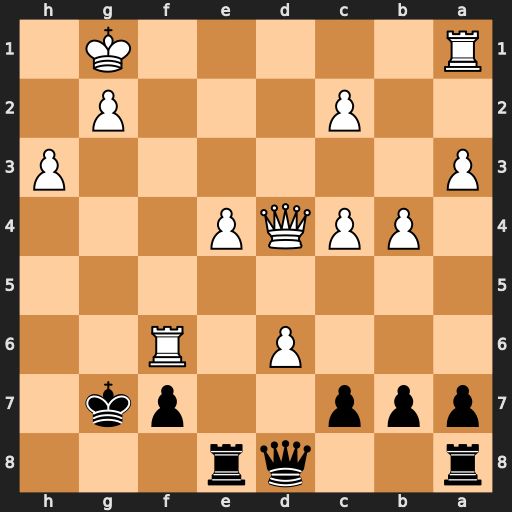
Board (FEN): r2qr3/ppp2pk1/3P1R2/8/1PPQP3/P6P/2P3P1/R5K1
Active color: b
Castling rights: -
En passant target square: -
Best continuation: Qxf6 Qxf6+ Kxf6